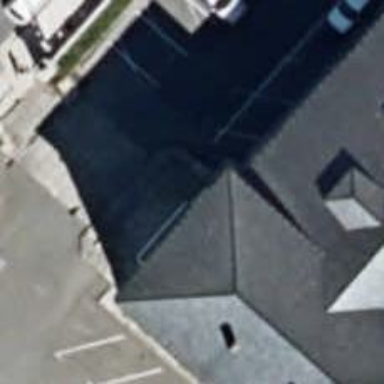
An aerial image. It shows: Building with surveillance equipment installed.